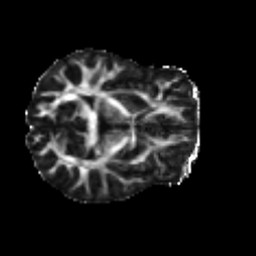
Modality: FA
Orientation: axial
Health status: ill
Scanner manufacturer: siemens
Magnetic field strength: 3 T
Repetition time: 6.7 s
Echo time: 0.1 s